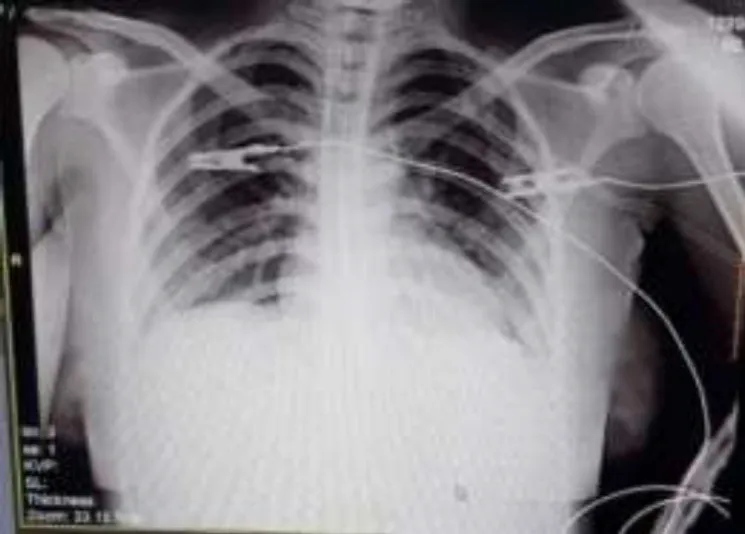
Chest x-ray no findings suggestive of COVID-19 pneumonia.
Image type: radiology (x_ray)